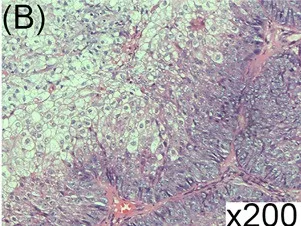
(B) The tumor was composed of basal-like cells and vacuolated sebaceous cells, some of which had large, hyperchromatic nuclei (HE x200).
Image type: pathology (h&e)